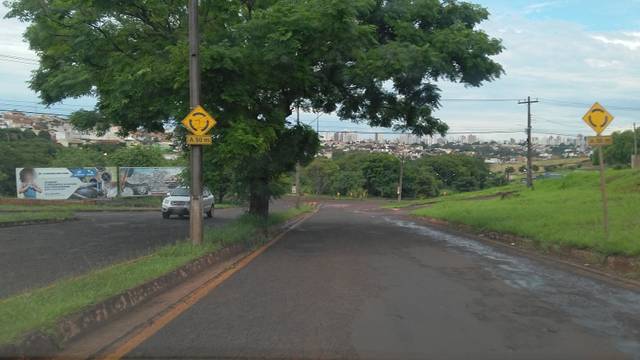
Region: Brazil
Coordinates: -23.321, -51.199